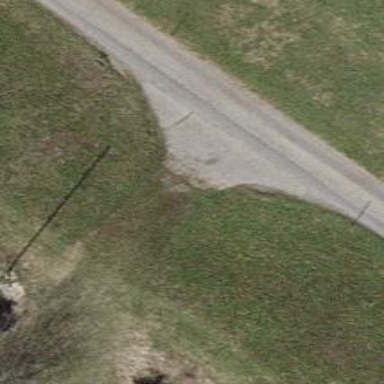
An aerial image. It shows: Unclassified road.